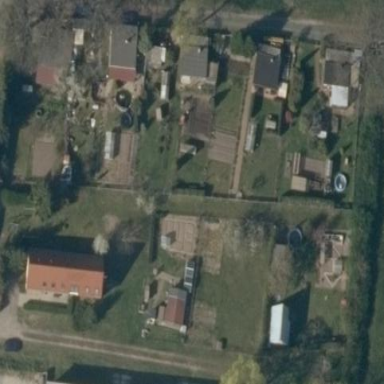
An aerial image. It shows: Allotments area.